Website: home-depot
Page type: customer-info-address
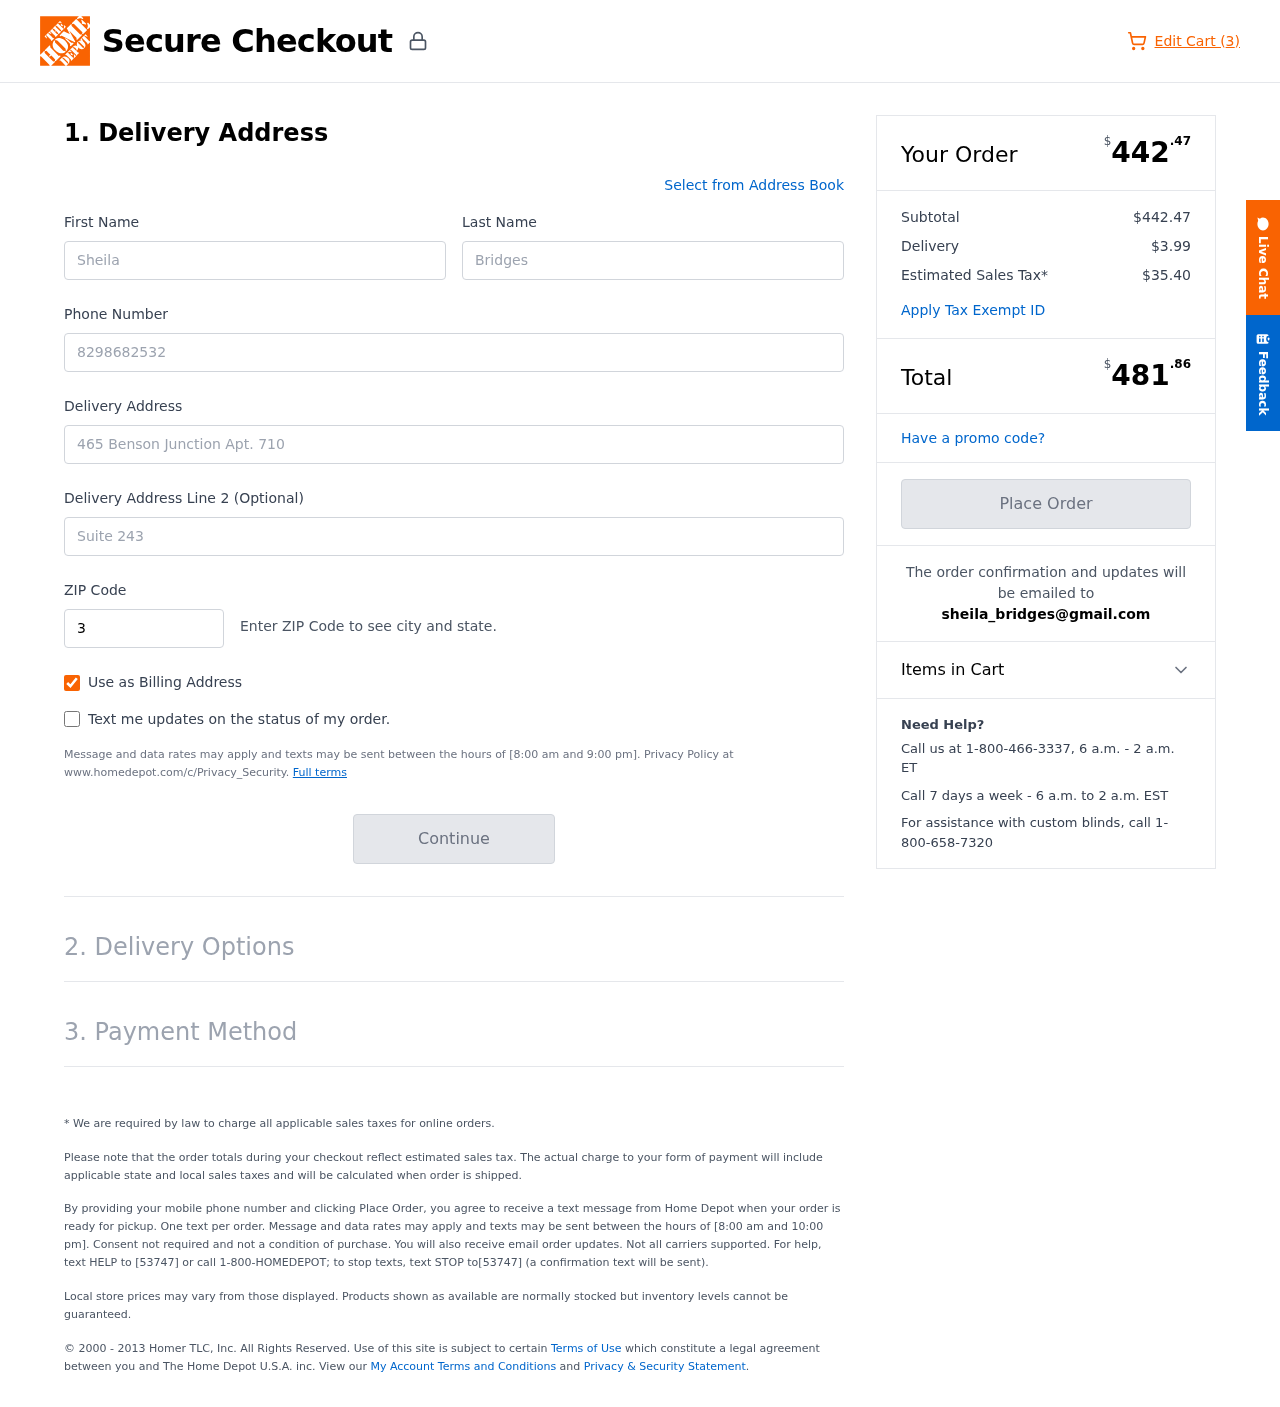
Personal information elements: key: PII_EMAIL
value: sheila_bridges@gmail.com
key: PII_FIRSTNAME
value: Sheila
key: PII_LASTNAME
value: Bridges
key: PII_PHONE
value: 8298682532
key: PII_POSTCODE
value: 37766
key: PII_STREET
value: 465 Benson Junction Apt. 710
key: PII_STREET2
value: Suite 243
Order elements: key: ORDER_NUM_ITEMS
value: Edit Cart (3)
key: ORDER_SUBTOTAL_HEADER
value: $442.47
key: ORDER_SUBTOTAL
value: $442.47
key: ORDER_SHIPPING_COST
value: $3.99
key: ORDER_TAX
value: $35.40
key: ORDER_TOTAL2
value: $481.86